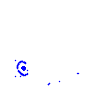
Particle: pion